Question: This is my first time working with android design so have a little patience with me. This project was not made by me, I'm simply tiring to fix some bugs and so sometimes it gets difficult to change stuff, because lots of stuff is already "together".
I have a Master_Layout that is divided in a fragment and a FrameLayout. My ListRows layouts are going to be displayed on the left of the MasterLayout. Then I have a Details_Header_Layout and Details_Layout that are displayed on the right. The problem here is that I can't get the whole width on the right side, that's why my scroller is not on the far right, right? Here's an image to show the problem: <URL>

The stupid thing is that on the Adjustment tab I have the same code for the Layouts (But I don't have a Header Layout on Adjustments), where you choose on the left some data and it shows on the right the details. And on the Adjustments tab everything is ok, I have the whole width and the scroll bar is on the far right!
Can you tell me if there's any problem with my Measurement data layouts? I don't understand since is the same as the Adjustments.
'''
<LinearLayout xmlns:android="http://schemas.android.com/apk/res/android"
android:orientation="horizontal"
android:layout_width="fill_parent"
android:layout_height="fill_parent"
android:background="@color/white">
<fragment
class="AppMobile.Android.DataMemoryMasterFragment"
android:id="@+id/data_memory_master"
android:layout_weight="1"
android:layout_width="10dp"
android:layout_height="match_parent" />
<FrameLayout
android:id="@+id/data_memory_details"
android:layout_weight="1"
android:layout_width="50dp"
android:layout_height="match_parent" />
</LinearLayout>
'''
'''
<LinearLayout xmlns:android="http://schemas.android.com/apk/res/android"
android:orientation="vertical"
android:layout_width="fill_parent"
android:layout_height="fill_parent"
android:id="@+id/datamemory_detail_layout"
android:background="@color/white" />
'''
'''
<RelativeLayout xmlns:android="http://schemas.android.com/apk/res/android"
android:orientation="vertical"
android:id="@+id/DataMemory_Detail_Header_Layout"
android:layout_width="match_parent"
android:layout_height="match_parent"
android:layout_gravity="center"
android:background="@color/white">
<ImageView
android:id="@+id/datamemory_details_state"
android:layout_width="52dp"
android:layout_height="52dp"
android:src="@drawable/Data_Memory_OK"
android:layout_alignParentLeft="true"
android:layout_marginLeft="30dp"
android:layout_marginTop="10dp" />
<TextView
android:id="@+id/datamemory_details_id"
android:layout_width="wrap_content"
android:layout_height="wrap_content"
android:text="32"
android:textColor="@color/btn_normal_text"
android:textSize="26sp"
android:layout_centerHorizontal="true"
android:layout_toRightOf="@+id/datamemory_details_state"
android:paddingLeft="20dp"
android:layout_alignBaseline="@+id/datamemory_details_state"
android:paddingTop="5dp"
android:layout_marginTop="10dp" />
<TextView
android:id="@+id/datamemory_details_samplename"
android:layout_width="wrap_content"
android:layout_height="wrap_content"
android:text="Samplename"
android:textColor="@color/btn_normal_text"
android:textSize="26sp"
android:gravity="fill"
android:layout_toRightOf="@+id/datamemory_details_id"
android:paddingLeft="20dp"
android:paddingTop="5dp"
android:layout_marginTop="10dp" />
</RelativeLayout>
'''
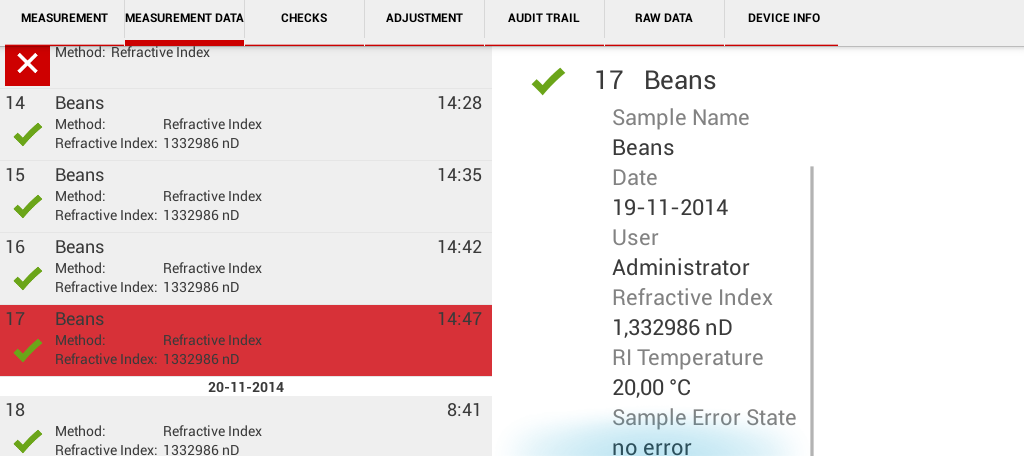
Answer: I found the error! The layouts are okay!
The guys that did this, on the method OnCreateView they were doing a "new LinearLayout.." with wrap content. Simply removed that line of code and now I have the whole width on the right side.